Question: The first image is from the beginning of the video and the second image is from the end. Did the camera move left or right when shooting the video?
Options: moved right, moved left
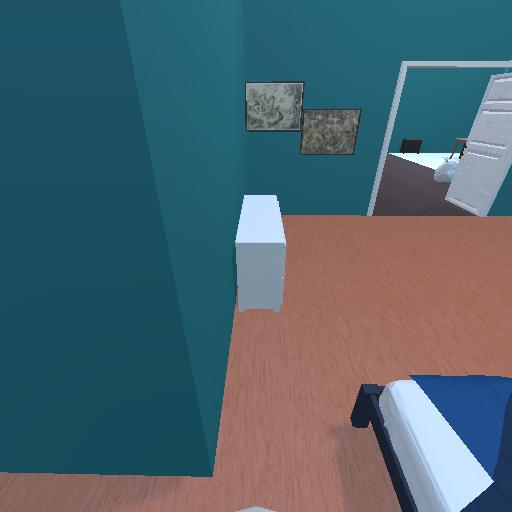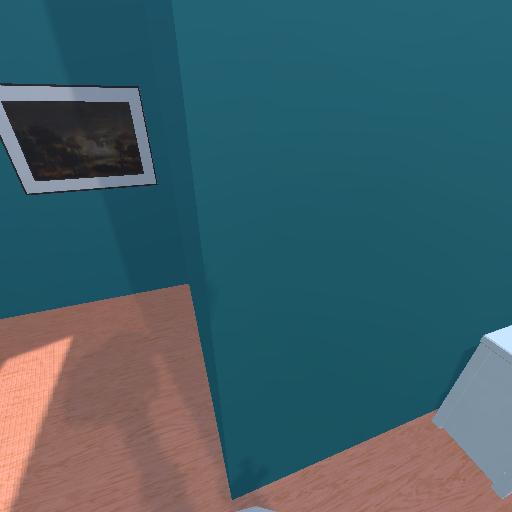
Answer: moved right